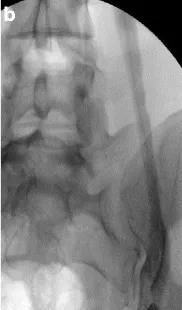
B. Normal left common iliac vein.
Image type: radiology (x_ray)